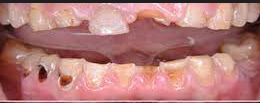
Condition: Caries